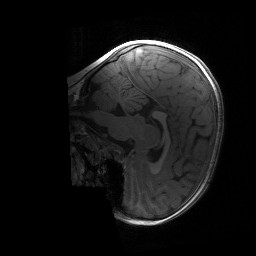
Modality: T1w
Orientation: sagittal
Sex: female
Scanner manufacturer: siemens
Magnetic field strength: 3 T
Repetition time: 1.9 s
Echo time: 0.00243 s